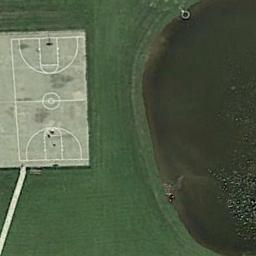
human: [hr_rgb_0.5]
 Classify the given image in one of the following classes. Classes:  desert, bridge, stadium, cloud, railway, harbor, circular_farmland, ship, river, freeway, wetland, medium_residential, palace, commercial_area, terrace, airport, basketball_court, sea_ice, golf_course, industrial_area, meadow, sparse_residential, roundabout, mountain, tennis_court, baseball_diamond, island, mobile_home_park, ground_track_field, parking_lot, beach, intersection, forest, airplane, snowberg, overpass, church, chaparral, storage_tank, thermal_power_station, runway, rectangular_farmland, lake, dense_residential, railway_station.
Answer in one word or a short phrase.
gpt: basketball_court